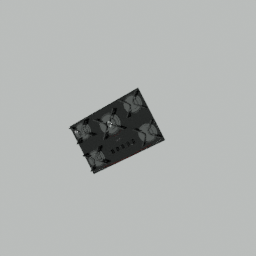
Label: appliances